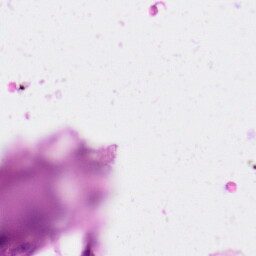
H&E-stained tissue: Skin